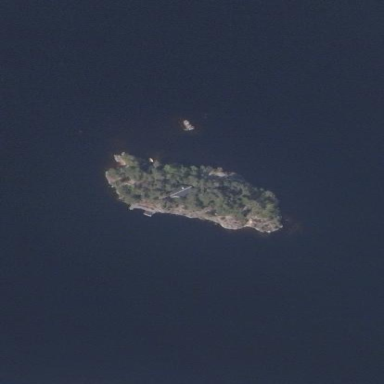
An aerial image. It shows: Islet.